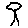
Label: tree